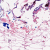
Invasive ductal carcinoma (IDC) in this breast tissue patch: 0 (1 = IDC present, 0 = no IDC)